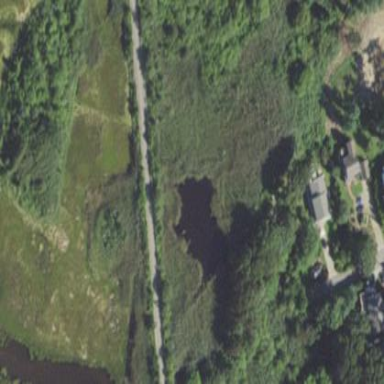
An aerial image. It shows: Wetland area characterized by wet meadow.